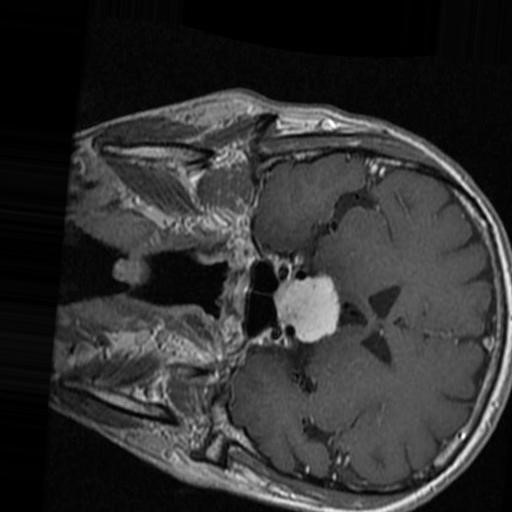
Label: brain_menin